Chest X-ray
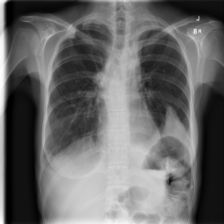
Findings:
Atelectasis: negative
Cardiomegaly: negative
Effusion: positive
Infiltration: negative
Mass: negative
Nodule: negative
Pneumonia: negative
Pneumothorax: negative
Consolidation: negative
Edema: negative
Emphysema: negative
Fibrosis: negative
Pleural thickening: positive
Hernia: negative